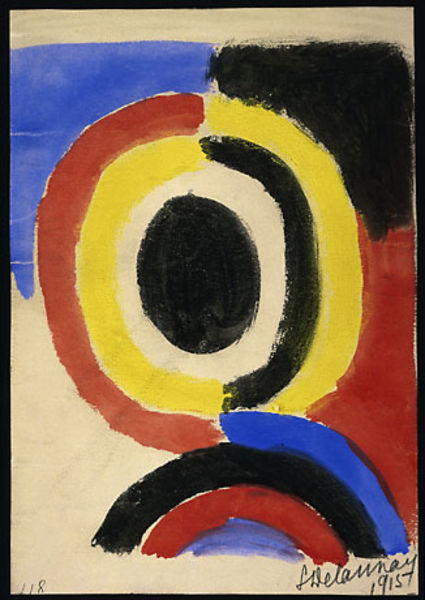
Titel: Disque, Disque
Künstler: Sonia Delaunay-Terk
Standort: Amherst (Massachusetts, USA)
Institution: Mead Art Museum, Amherst College
Schlagwörter: blue, red, white, black, gouache, modern, painting, yellow, paper, color, abstract, bright, water colour, watercolor, colors, dot, signature, circle, circles, eye, rainbow, colour, paint, composition, round, date, spot, new, red yellow, 1915, 118, cirle, world war i, poster paint, delaunay